Question: I create a module and add some properties, if same month will update in the same user id, have to show error, I don't have any idea to check the month is already inserted or not
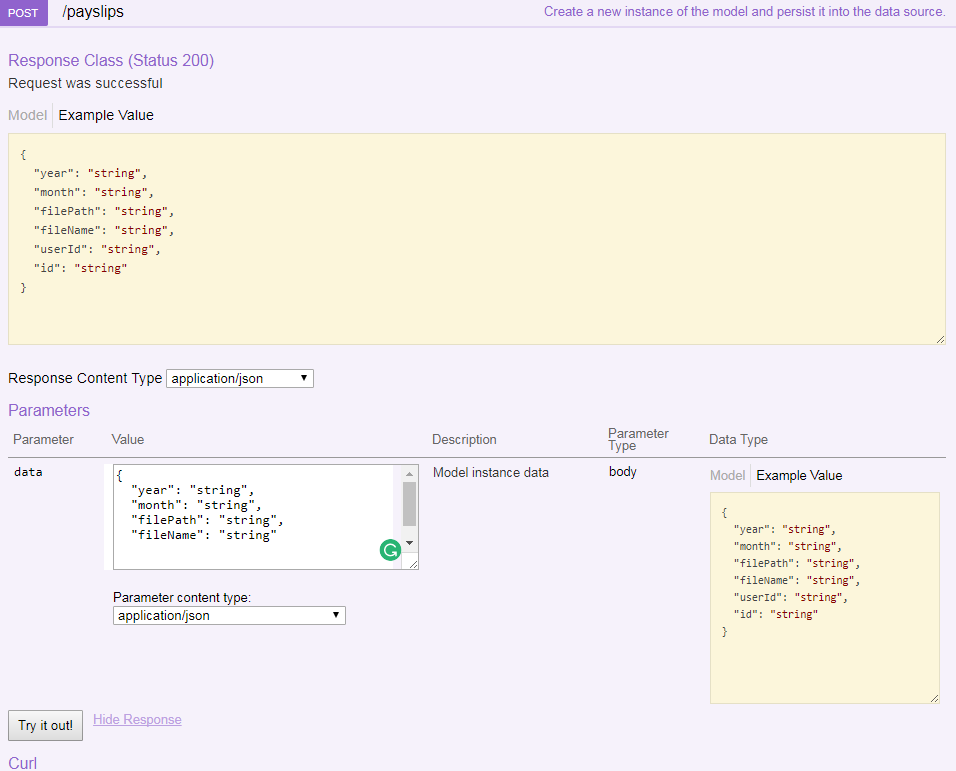
Answer: i found answer. duplicate entry can find by using before save.
'''
module.exports = function(Payslip) {
var app = require('../../server/server');
Payslip.validatesPresenceOf('userId');
var username_;
var userId;
Payslip.observe('before save', function(ctx, next){
userId = ctx.instance.userId;
app.models.User.findOne({where :{'id': userId}}, function(err, res){
username_ = res.username.replace(/\s/g,'-');
username_ = username_;
var fileName = username_+"-Payslip-"+ctx.instance.month+"-"+ctx.instance.year;
ctx.instance.fileName = fileName;
Payslip.findOne({where: {'fileName': fileName}}, function(err, ctx){
if(ctx){
next('Found duplicate entry');
}
else{
next();
}
})
})
});
};
'''